Field crop: maize
Growth stage: 2
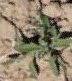
Species: atriplex